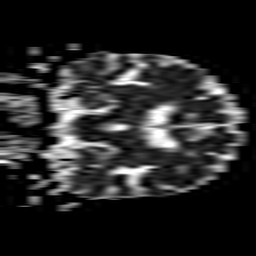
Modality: ADC
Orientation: coronal
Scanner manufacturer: philips
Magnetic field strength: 1.5 T
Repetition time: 3.397 s
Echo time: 0.06899 s